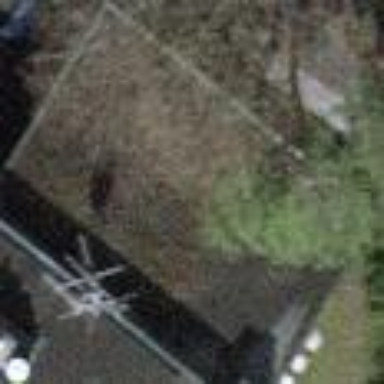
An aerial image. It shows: Garage building.